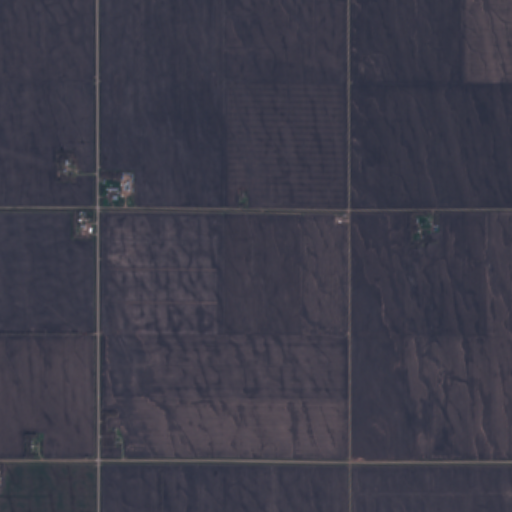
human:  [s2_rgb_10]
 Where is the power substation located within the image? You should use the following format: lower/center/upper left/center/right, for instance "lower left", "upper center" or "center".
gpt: The power substation is located in the center right of the image.
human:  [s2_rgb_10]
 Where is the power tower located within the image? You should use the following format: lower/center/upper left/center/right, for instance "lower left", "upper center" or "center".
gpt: The power tower is located in the center right of the image.
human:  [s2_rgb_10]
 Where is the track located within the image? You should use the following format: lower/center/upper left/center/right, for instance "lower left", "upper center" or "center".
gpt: There is no track in the image.